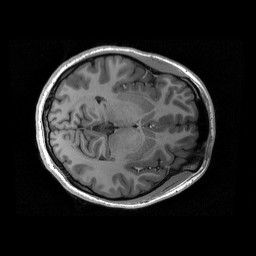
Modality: T1w
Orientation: coronal